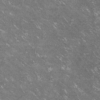
Label: not_dusty